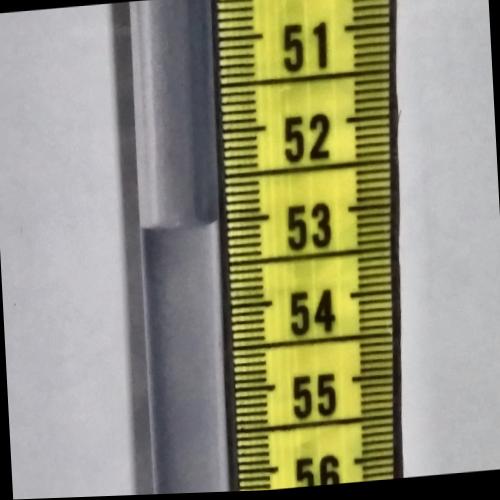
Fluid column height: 53.0 cm